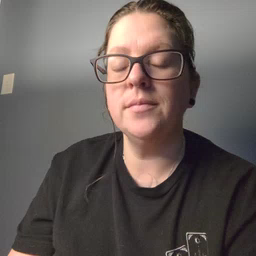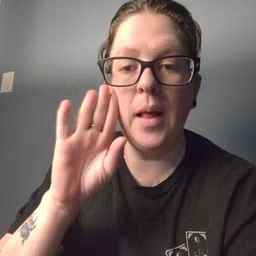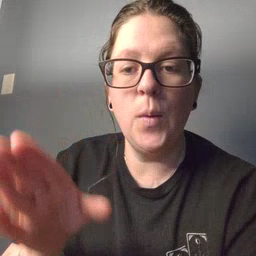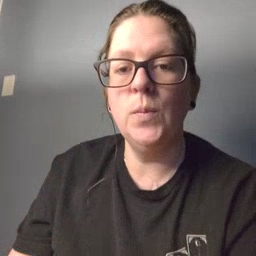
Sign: hello